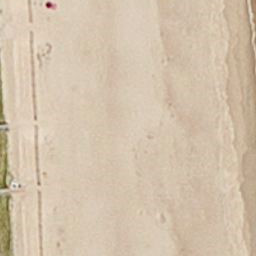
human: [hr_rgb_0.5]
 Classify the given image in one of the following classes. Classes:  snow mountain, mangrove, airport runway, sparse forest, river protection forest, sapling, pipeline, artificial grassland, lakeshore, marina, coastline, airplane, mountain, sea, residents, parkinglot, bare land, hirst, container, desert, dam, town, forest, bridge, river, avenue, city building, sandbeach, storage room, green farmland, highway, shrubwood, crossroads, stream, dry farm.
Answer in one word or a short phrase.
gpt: sandbeach